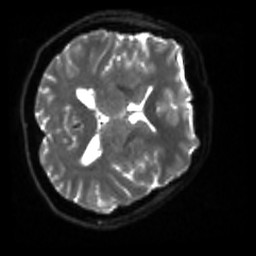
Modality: sbref
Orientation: axial
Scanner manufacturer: siemens
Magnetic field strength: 3 T
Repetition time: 4 s
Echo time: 0.0594 s